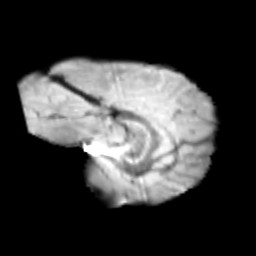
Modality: T2w
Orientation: sagittal
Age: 13
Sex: female
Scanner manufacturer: siemens
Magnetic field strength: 3 T
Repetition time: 3.8 s
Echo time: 0.07 s